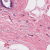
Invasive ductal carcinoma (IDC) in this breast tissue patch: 0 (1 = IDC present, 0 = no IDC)